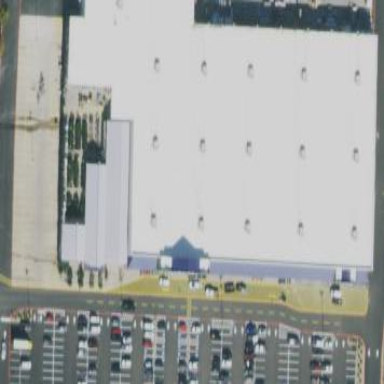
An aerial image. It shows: Retail building.